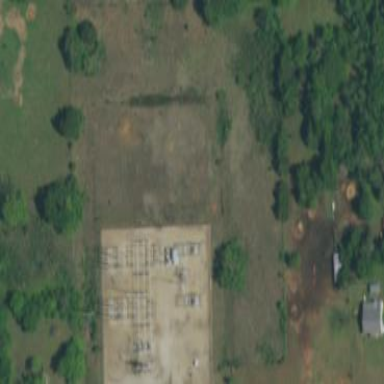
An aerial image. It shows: Power substation.